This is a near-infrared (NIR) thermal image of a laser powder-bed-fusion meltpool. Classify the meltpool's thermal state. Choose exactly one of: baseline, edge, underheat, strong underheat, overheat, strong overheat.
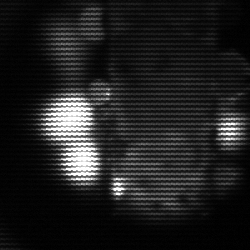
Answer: strong underheat